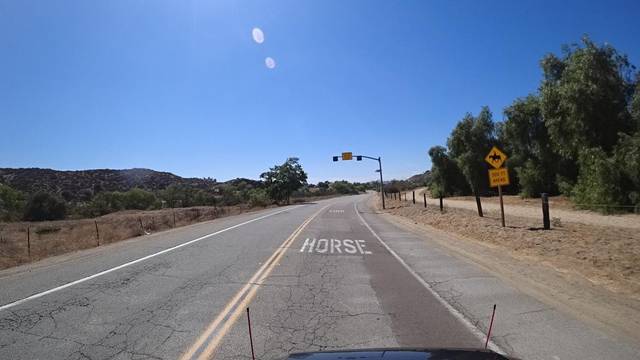
Region: United States
Coordinates: 32.873, -116.911